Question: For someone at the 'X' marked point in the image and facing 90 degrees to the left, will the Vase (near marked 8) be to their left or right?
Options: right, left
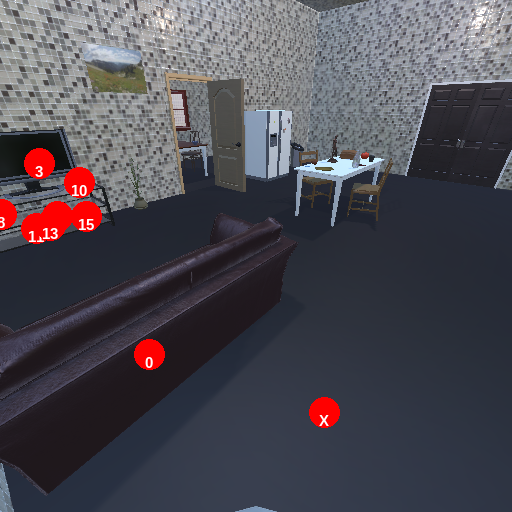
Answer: right